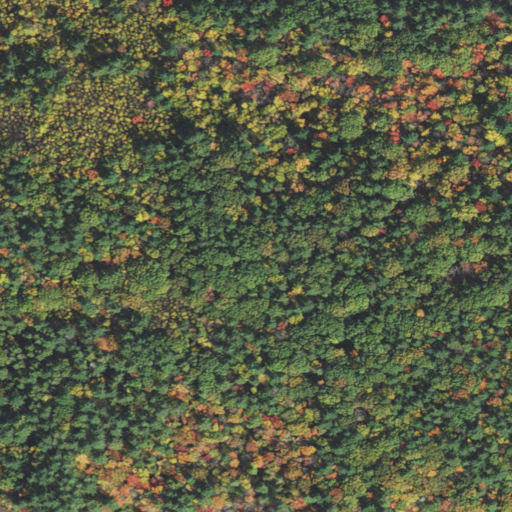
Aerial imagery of mountain in New Hampshire named Hoosac Hill containing mixed forest, evergreen forest, deciduous forest, and woody wetlands